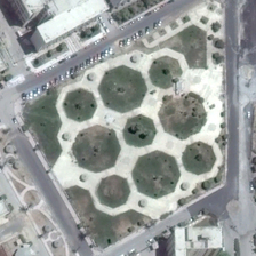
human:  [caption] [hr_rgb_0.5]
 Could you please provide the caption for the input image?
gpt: All kinds of cars are parked on both sides of the road.

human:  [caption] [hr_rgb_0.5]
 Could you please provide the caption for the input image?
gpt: Regular octagonum is more neat.

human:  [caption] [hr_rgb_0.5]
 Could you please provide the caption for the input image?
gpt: Rule 8 square grass all farther.

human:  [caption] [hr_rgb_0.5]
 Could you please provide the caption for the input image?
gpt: Every kind of car parked the road on either side.

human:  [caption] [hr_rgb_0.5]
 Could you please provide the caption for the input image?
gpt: rule eight square grass ordered all the more.